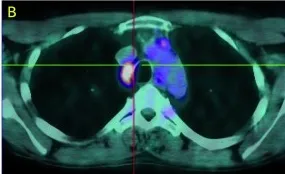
8 mm) visible in the CT scan with correspondent abnormal in FDG uptake in the PET.
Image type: radiology (pet)